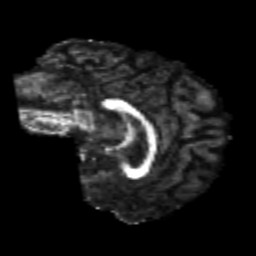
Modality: FA
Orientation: sagittal
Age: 24
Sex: male
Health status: healthy
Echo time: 0.074 s